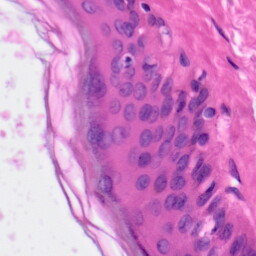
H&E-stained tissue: Skin